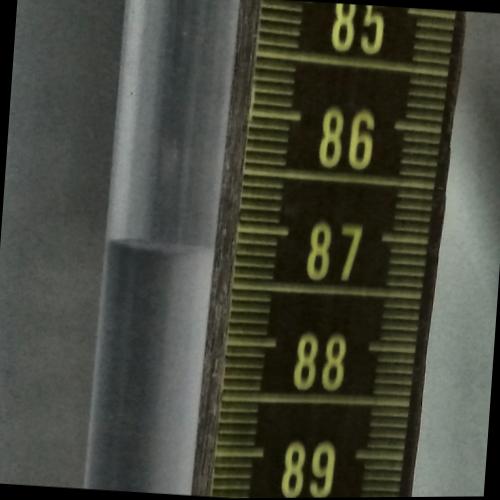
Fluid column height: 87.2 cm